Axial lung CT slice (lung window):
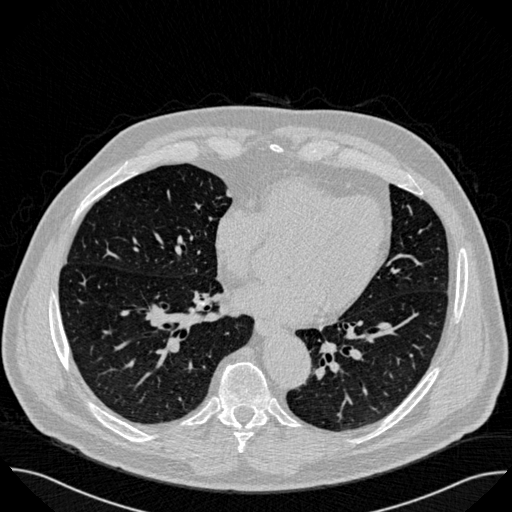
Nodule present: no